Interaction volume radius: 5 \u00c5
Interaction volume height: 20 \u00c5
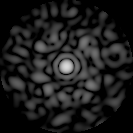
Disorder parameter: 0.8422